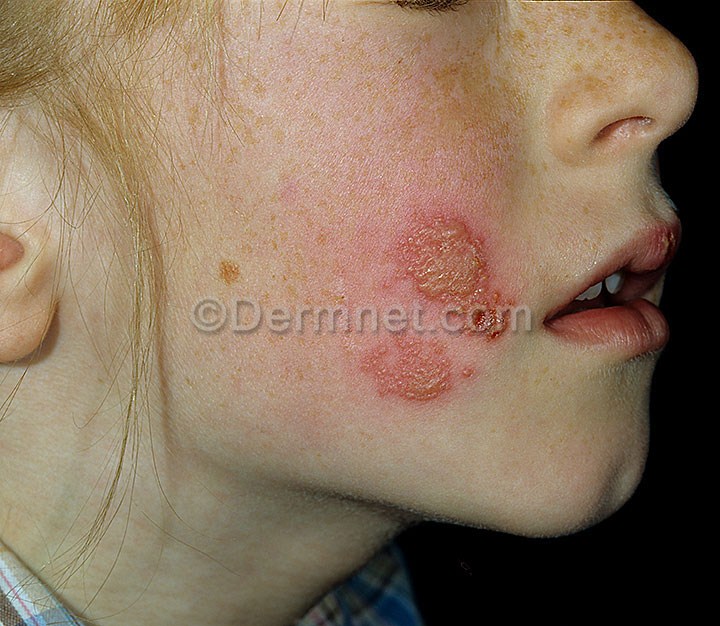
Disease: Warts Molluscum and other Viral Infections